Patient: sex F, age 66
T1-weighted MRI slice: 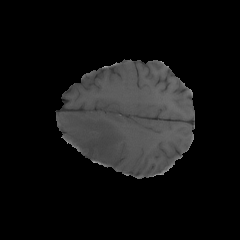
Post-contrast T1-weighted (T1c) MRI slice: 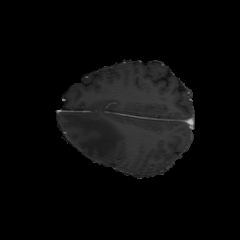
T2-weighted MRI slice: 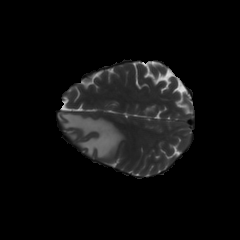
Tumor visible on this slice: yes
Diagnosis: Glioblastoma, IDH-wildtype
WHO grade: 4